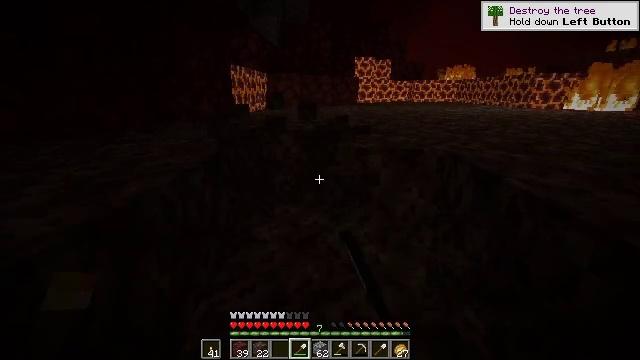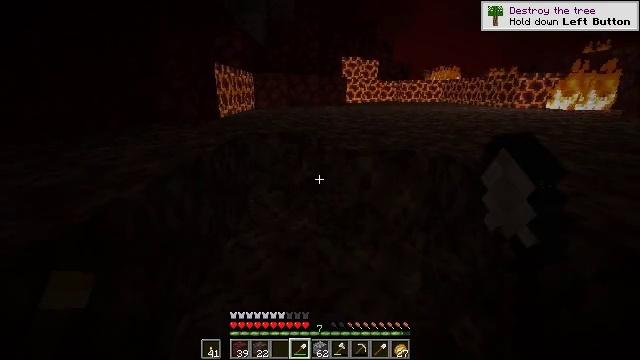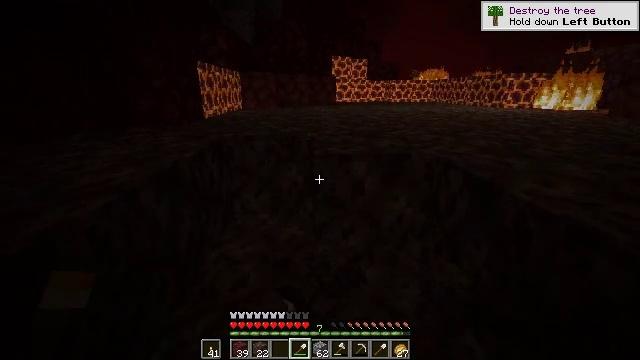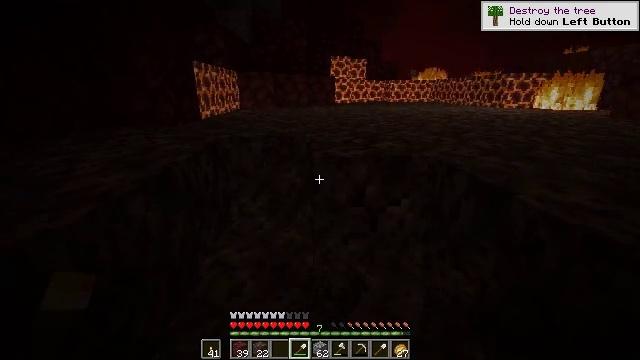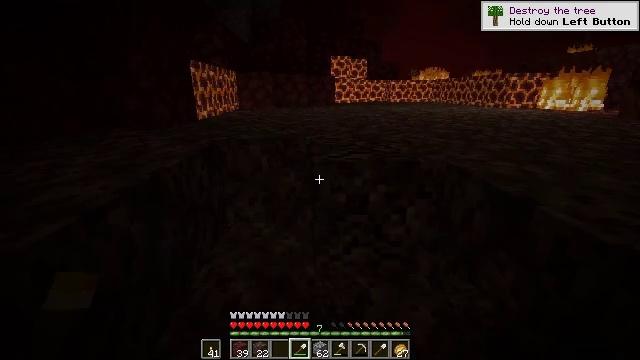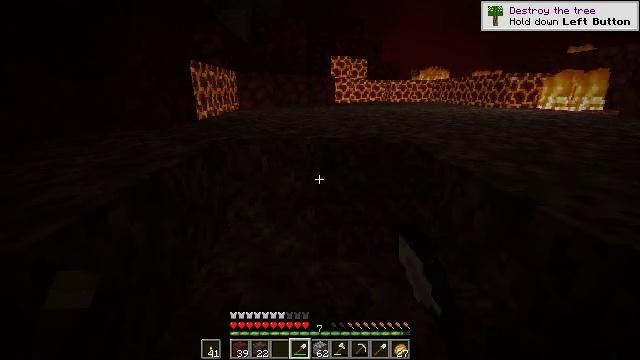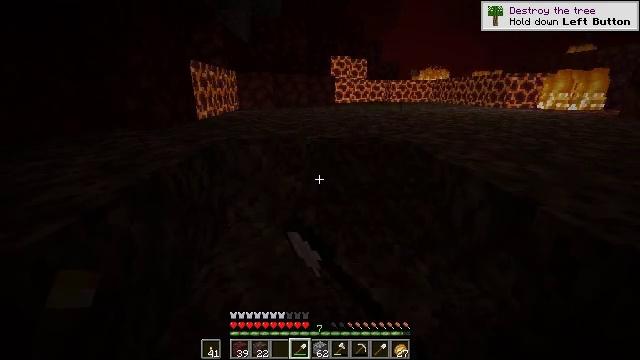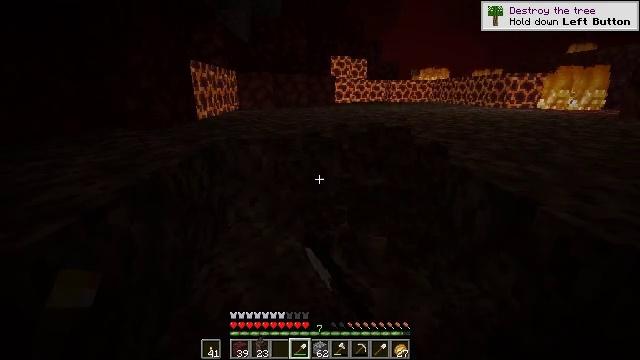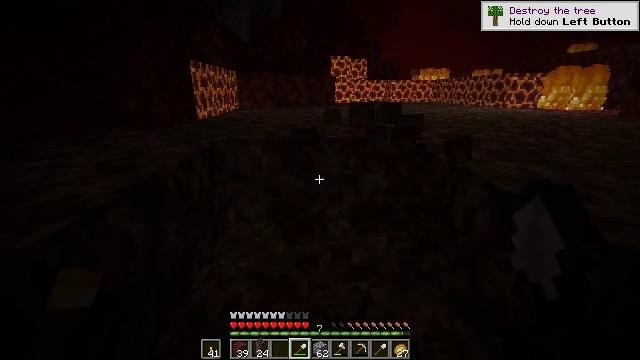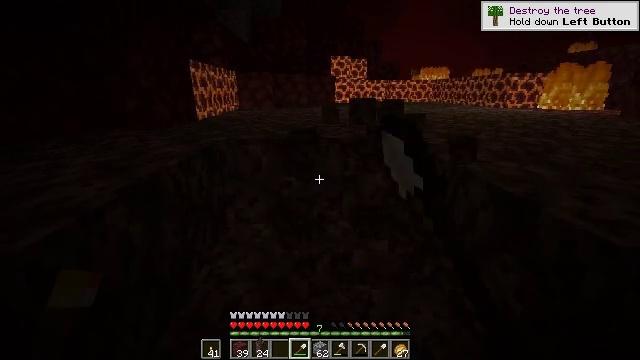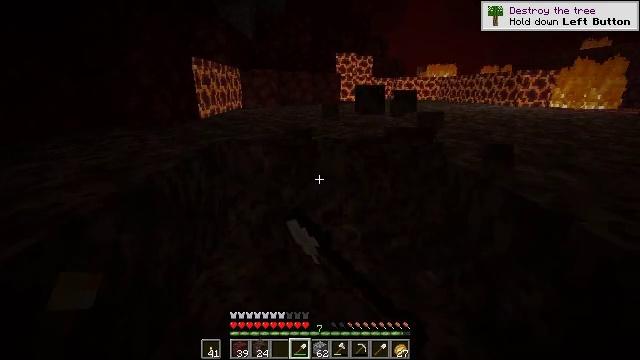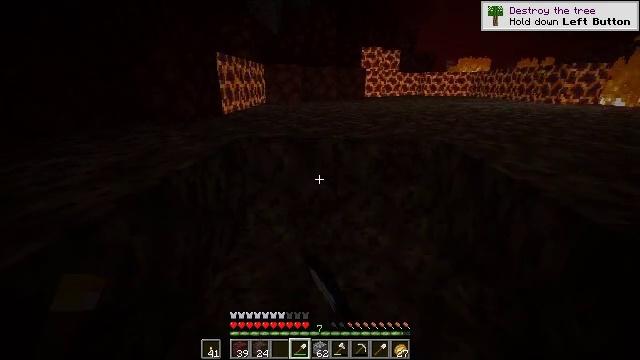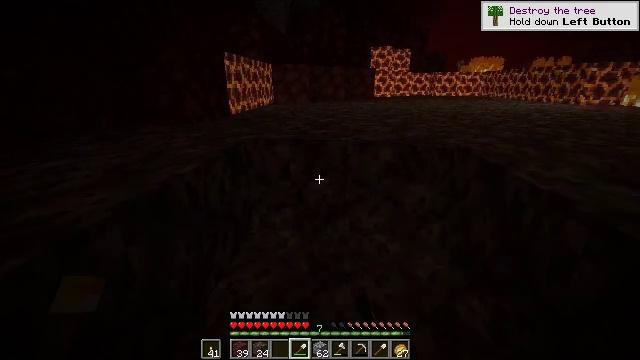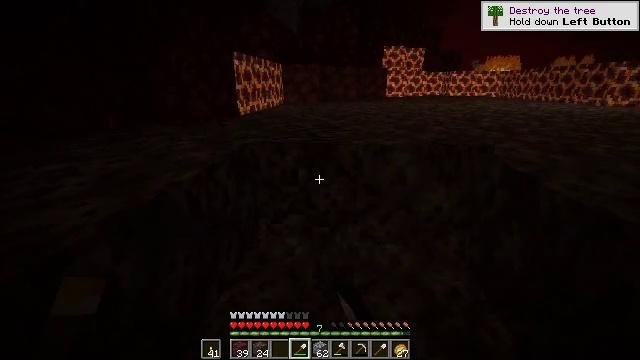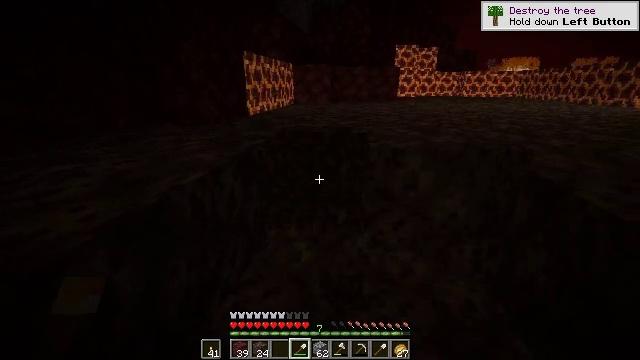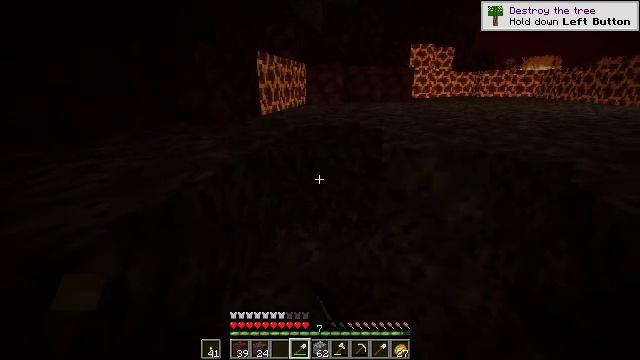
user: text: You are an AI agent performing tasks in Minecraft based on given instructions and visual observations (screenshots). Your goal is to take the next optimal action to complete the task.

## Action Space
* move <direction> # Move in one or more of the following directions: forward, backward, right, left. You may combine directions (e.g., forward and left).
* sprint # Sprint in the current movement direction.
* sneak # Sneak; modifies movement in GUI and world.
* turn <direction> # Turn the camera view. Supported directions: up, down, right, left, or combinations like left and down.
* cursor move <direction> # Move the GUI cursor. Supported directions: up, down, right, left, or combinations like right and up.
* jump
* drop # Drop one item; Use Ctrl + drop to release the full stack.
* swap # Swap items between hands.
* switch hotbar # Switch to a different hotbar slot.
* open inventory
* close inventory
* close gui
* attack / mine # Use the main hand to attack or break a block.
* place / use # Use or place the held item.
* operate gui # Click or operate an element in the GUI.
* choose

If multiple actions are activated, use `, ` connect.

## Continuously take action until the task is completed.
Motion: motion action
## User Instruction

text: Gather soul sand from the Nether.
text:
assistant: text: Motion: move forward, turn right, attack / mine
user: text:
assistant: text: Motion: move forward, turn right, attack / mine
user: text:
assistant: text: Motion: move forward, attack / mine
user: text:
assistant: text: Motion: attack / mine
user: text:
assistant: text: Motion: attack / mine
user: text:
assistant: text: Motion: attack / mine
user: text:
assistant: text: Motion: attack / mine
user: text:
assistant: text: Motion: attack / mine
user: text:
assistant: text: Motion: move forward, attack / mine
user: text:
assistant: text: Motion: move forward, turn left, attack / mine
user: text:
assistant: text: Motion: move forward, turn left, attack / mine
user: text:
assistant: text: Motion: move forward, turn left, attack / mine
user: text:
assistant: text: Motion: move forward, turn left, attack / mine
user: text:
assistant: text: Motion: turn left, attack / mine
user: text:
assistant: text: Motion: turn left, attack / mine
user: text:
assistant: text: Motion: attack / mine
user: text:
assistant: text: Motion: move forward, attack / mine
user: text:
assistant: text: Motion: move forward, attack / mine
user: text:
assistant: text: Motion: move forward, attack / mine
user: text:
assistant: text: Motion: move forward, attack / mine
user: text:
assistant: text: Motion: move forward, attack / mine
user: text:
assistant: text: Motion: move forward, turn right, attack / mine
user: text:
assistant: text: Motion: turn right, attack / mine
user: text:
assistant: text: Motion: turn right, attack / mine
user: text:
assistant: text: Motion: turn right and down, attack / mine
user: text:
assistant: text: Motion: turn right, attack / mine
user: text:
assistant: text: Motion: move forward, attack / mine
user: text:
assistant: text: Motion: move forward, attack / mine
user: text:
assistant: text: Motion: move forward, attack / mine
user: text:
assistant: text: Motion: move forward, attack / mine